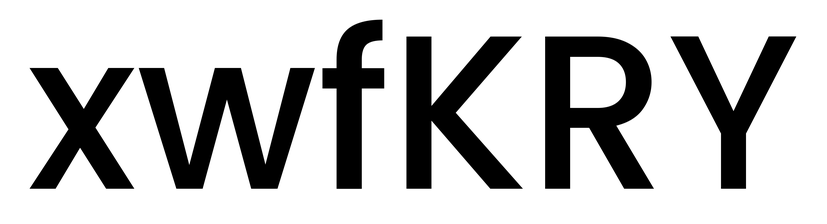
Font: Poppins-Medium